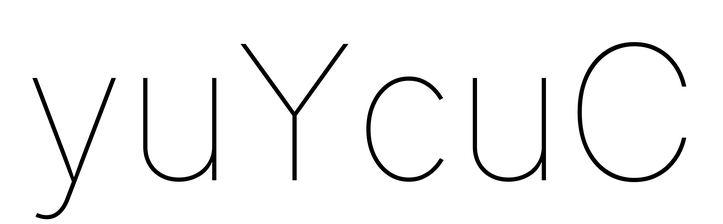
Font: Inter_Thin